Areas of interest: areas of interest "Sport and cultural"
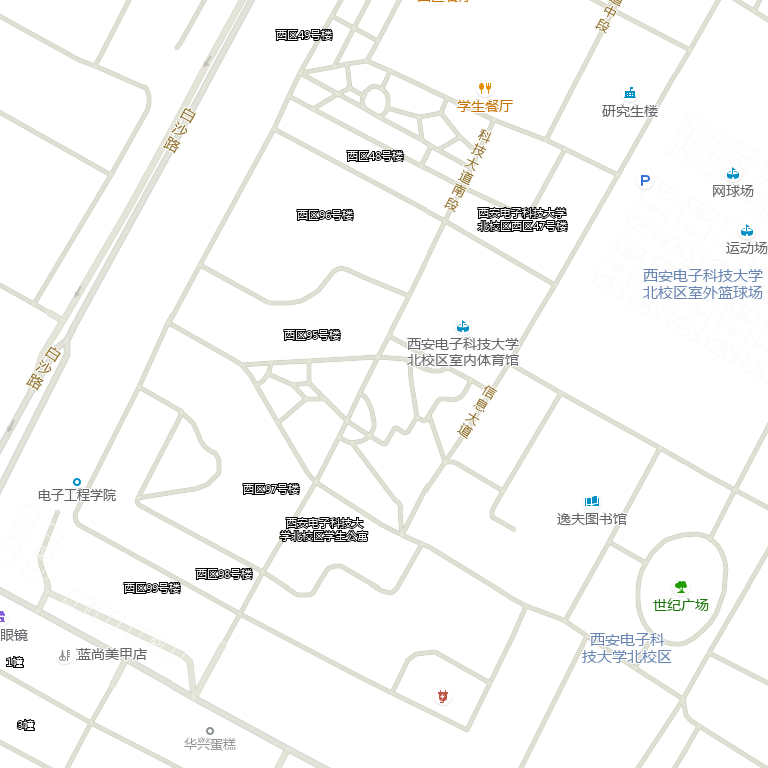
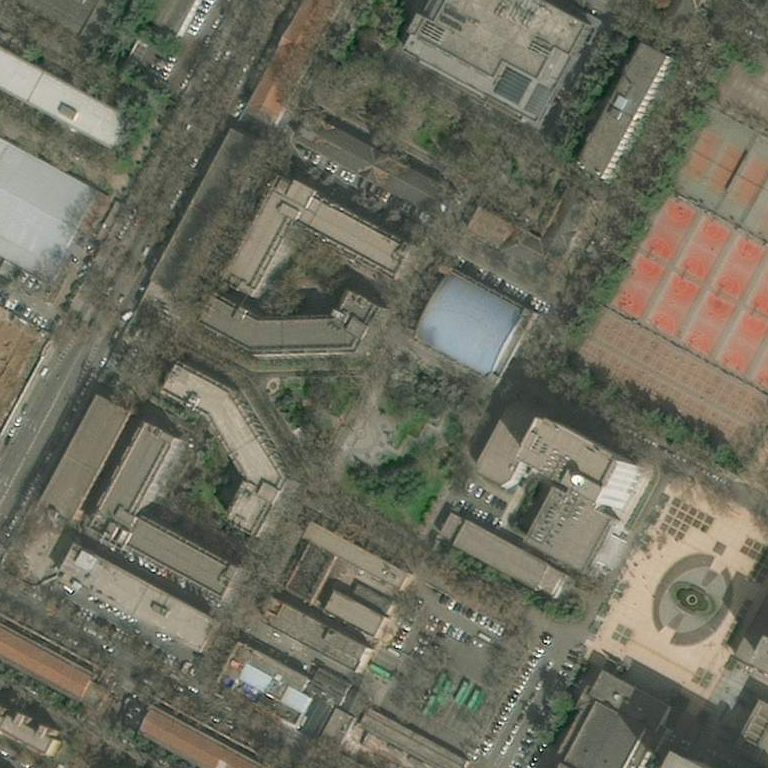